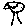
Label: tree